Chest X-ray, AP view. Patient: 76 years old, sex M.
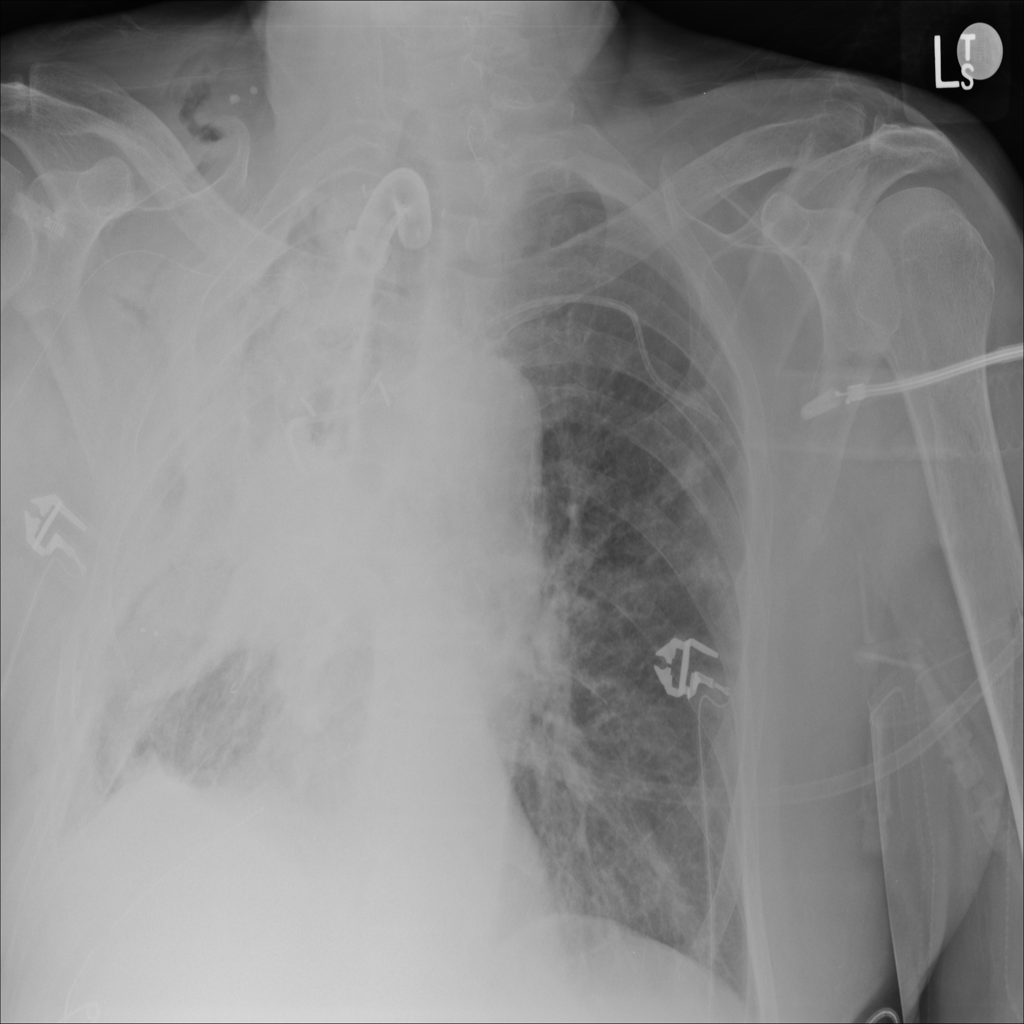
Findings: No Finding